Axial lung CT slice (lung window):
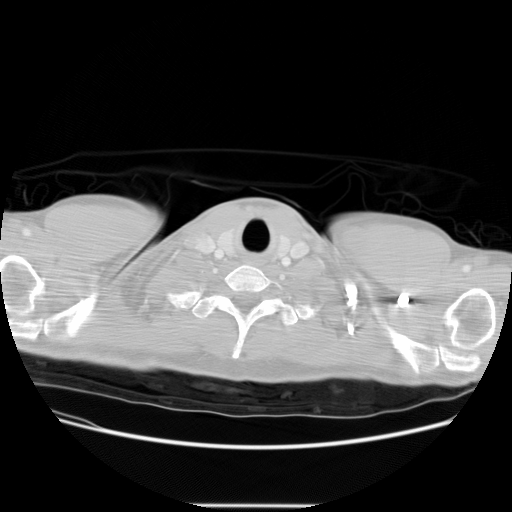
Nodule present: no